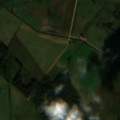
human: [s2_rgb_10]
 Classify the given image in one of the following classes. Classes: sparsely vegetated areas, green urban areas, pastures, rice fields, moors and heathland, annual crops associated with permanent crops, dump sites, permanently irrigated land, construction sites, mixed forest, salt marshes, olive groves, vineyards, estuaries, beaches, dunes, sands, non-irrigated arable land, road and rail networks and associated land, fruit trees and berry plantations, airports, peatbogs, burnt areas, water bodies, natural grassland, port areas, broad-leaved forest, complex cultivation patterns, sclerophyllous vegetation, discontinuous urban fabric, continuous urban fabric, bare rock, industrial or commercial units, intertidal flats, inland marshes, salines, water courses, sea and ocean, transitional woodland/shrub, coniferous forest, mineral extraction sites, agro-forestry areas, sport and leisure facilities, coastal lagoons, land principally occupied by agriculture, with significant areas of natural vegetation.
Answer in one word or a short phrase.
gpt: non-irrigated arable land, pastures, land principally occupied by agriculture, with significant areas of natural vegetation, broad-leaved forest, mixed forest